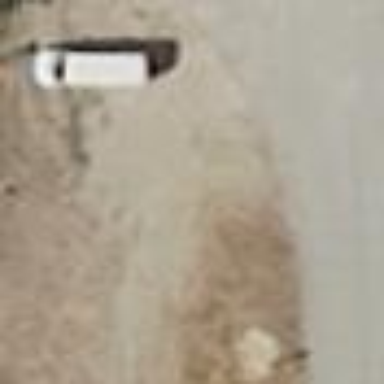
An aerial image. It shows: Parking area with unpaved surface.